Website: crate-barrel
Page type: account-selection
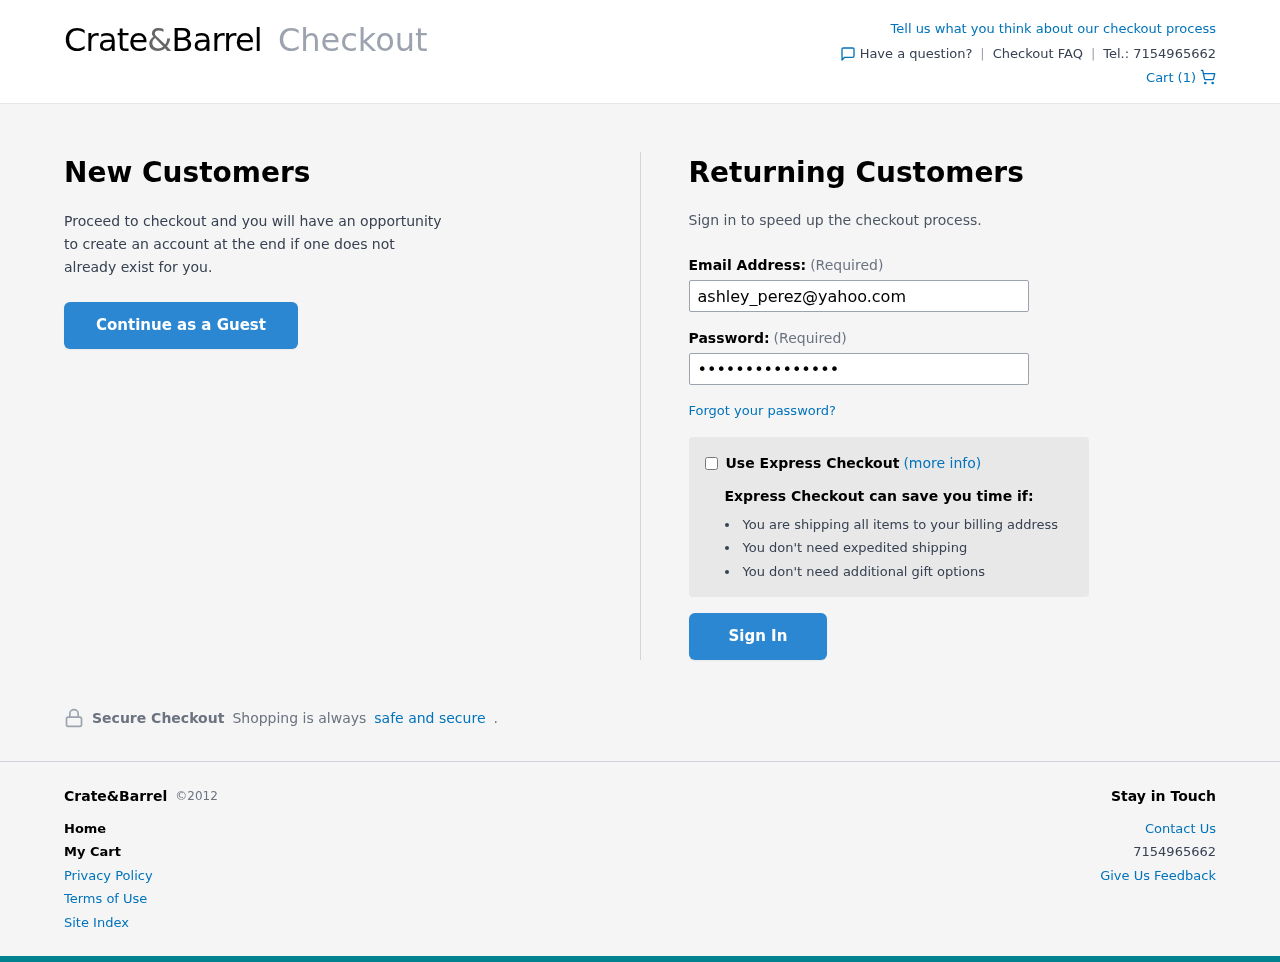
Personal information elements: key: PII_EMAIL
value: ashley_perez@yahoo.com
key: PII_PHONE
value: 7154965662
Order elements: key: ORDER_NUM_ITEMS
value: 1